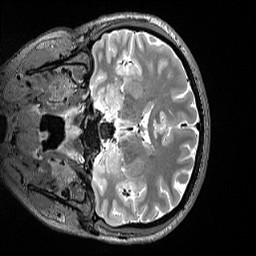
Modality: T2w
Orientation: coronal
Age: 27
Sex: female
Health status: healthy
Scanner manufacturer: siemens
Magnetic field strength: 3 T
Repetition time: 3.2 s
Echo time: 0.563 s